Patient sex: M
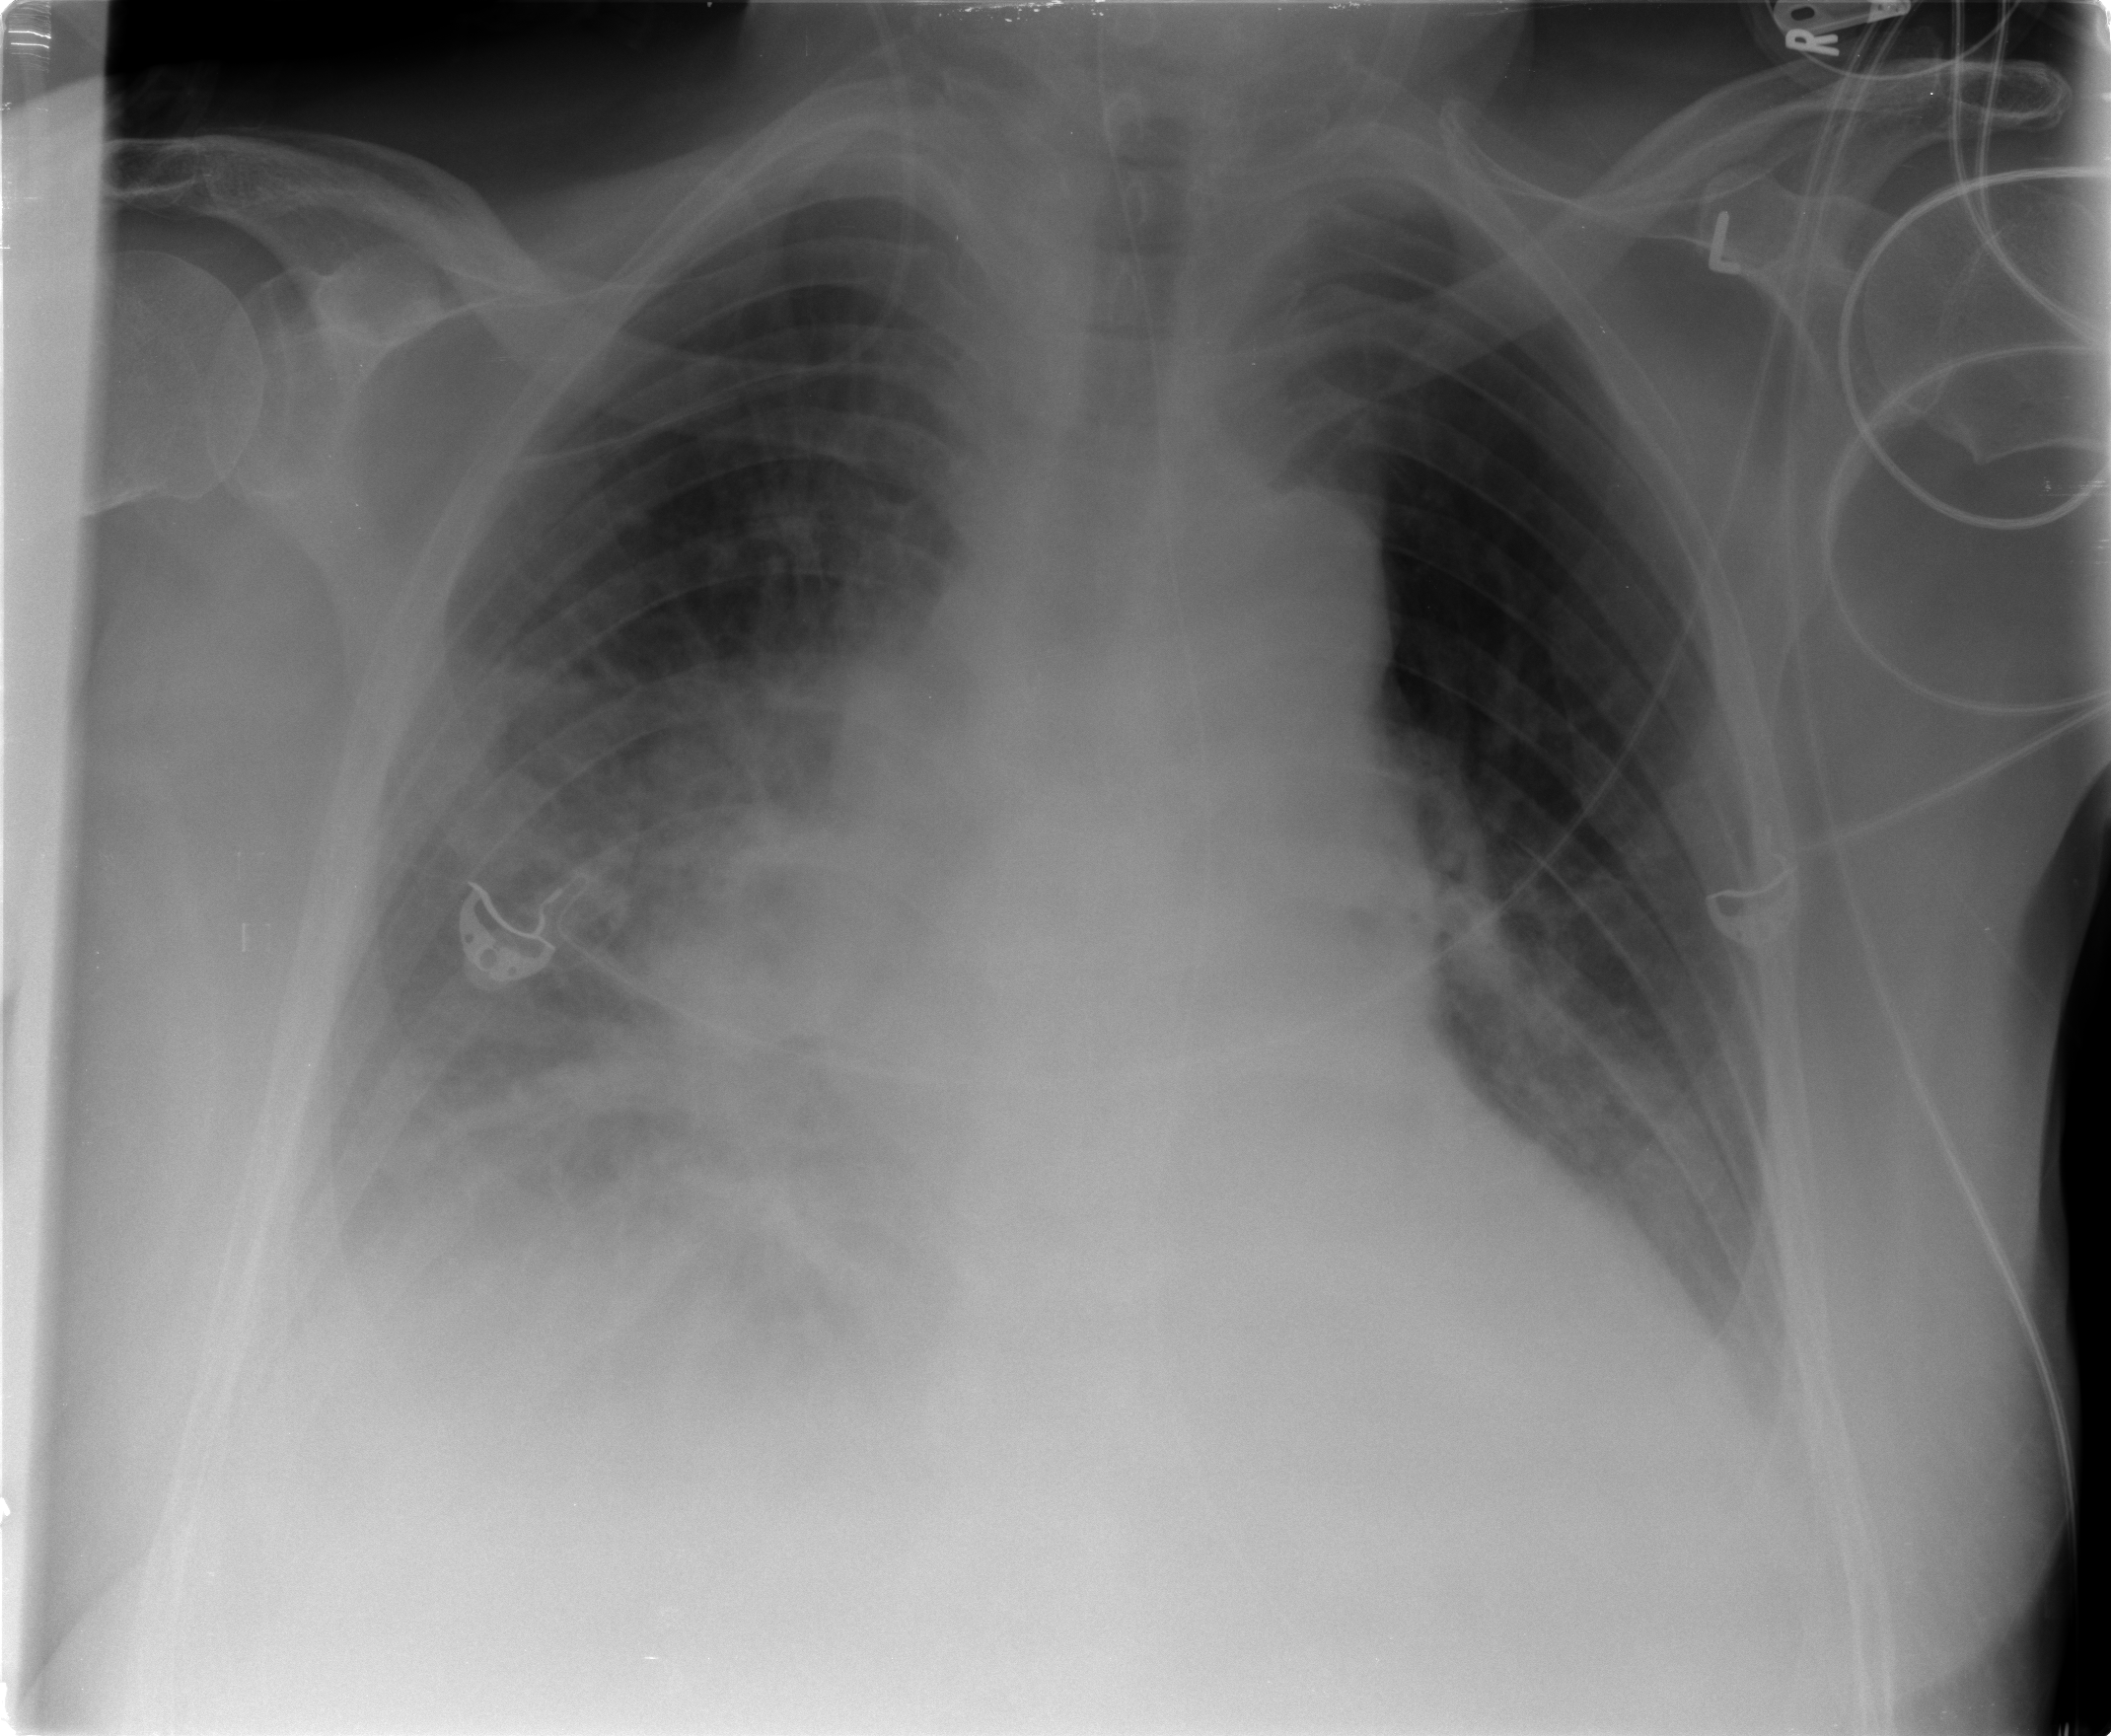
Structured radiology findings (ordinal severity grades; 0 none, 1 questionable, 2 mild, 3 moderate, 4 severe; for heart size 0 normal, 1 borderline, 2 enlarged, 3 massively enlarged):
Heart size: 2
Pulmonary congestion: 0
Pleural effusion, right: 2
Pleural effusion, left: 2
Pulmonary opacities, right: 3
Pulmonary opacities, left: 2
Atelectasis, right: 3
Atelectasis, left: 2